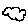
Label: cloud